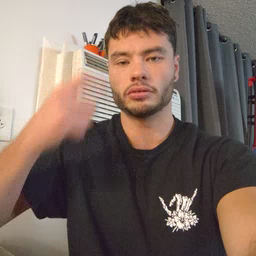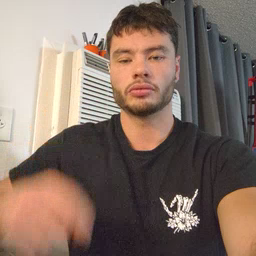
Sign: green